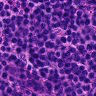
Metastatic tissue present: no